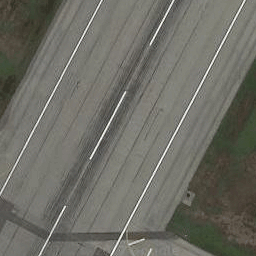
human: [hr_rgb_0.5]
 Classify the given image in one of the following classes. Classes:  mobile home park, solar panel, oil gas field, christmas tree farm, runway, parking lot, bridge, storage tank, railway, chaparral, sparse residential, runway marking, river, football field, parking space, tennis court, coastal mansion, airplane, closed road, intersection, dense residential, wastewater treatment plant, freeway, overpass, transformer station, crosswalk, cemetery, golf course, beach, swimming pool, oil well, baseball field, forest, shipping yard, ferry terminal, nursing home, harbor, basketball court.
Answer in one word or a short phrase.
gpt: runway